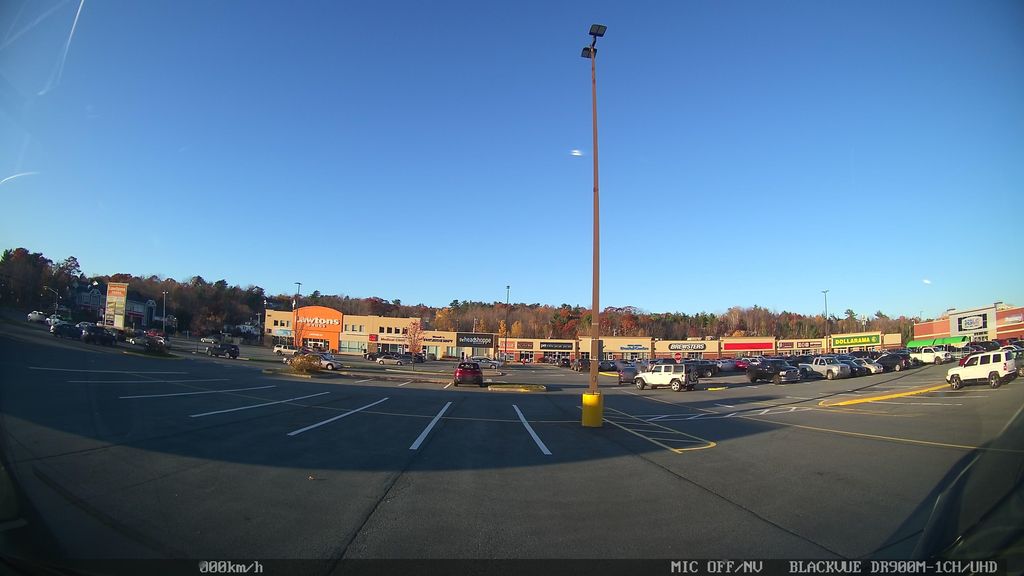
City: halifax